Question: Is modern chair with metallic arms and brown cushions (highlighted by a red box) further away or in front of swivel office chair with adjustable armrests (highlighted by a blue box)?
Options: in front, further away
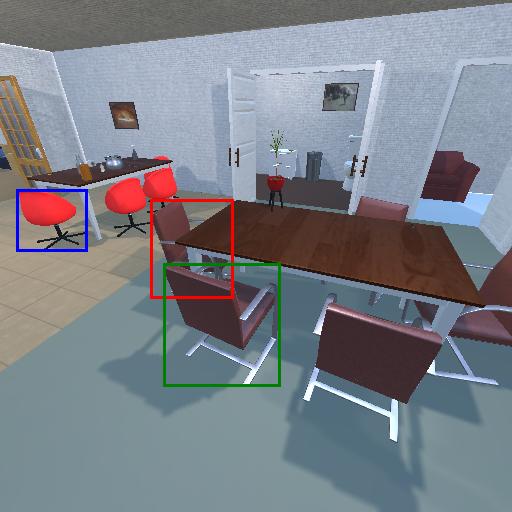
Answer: in front